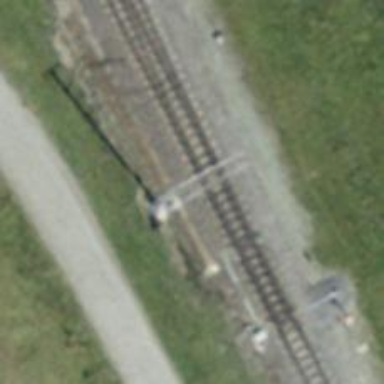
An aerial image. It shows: Railway switch.